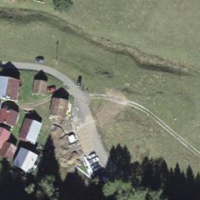
EUNIS habitat code: 24
Species observed at this site:
Euphorbia cyparissias